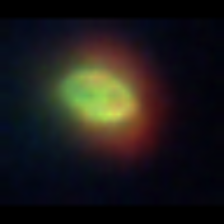
Taxon: NanoPlankton
Group: Other